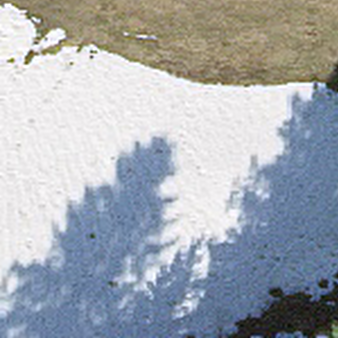
Label: other